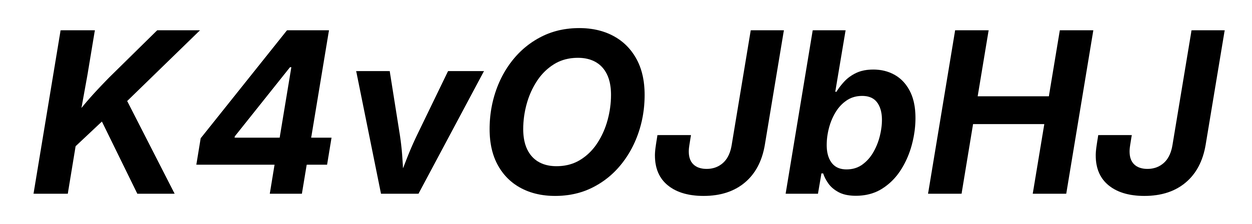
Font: Inter-Italic_Bold_Italic